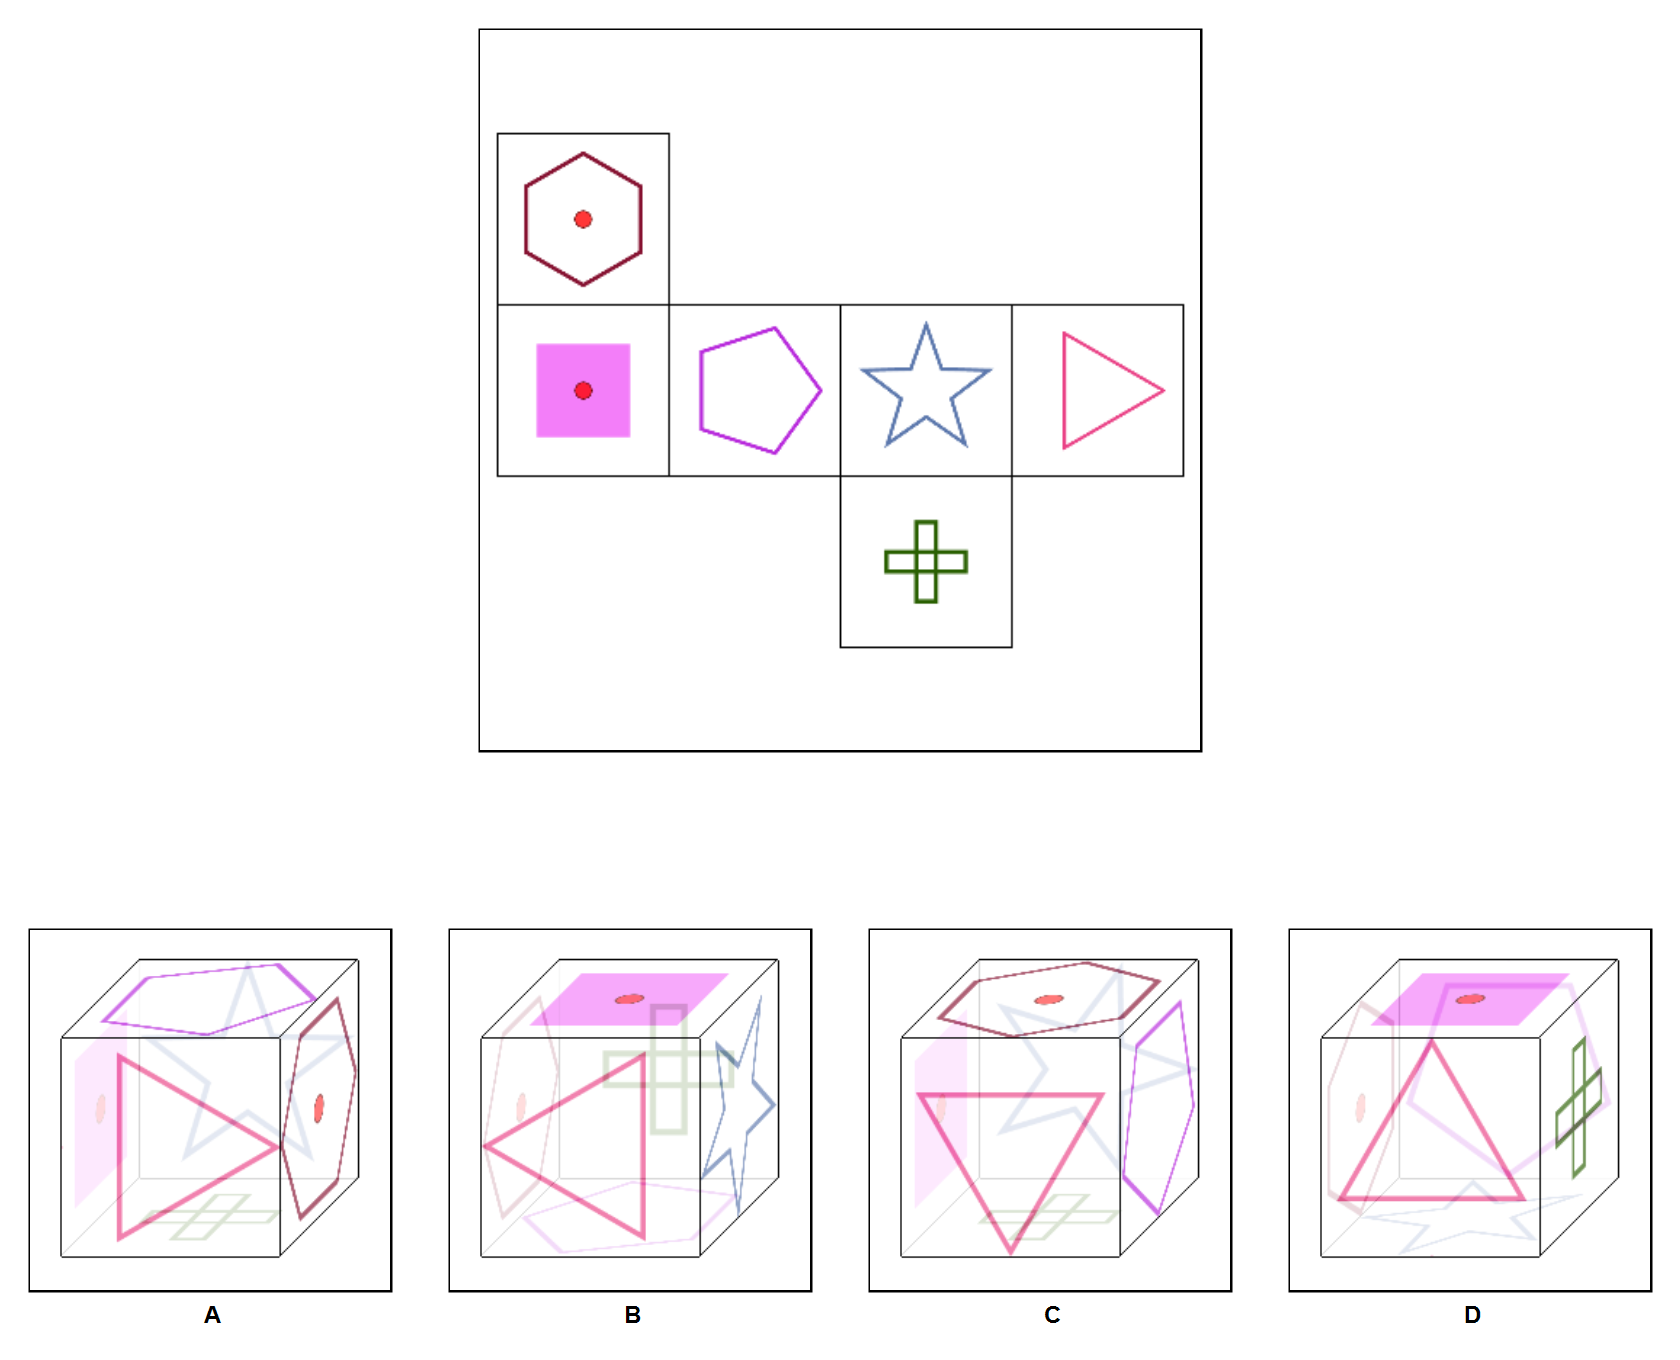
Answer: D